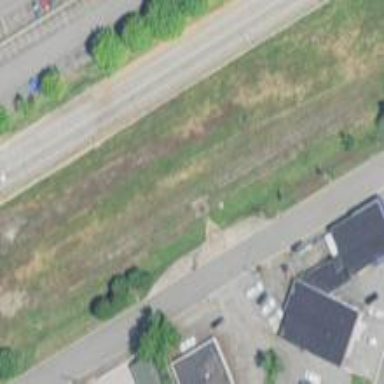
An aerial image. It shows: Disused railway siding.